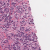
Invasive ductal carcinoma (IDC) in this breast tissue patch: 1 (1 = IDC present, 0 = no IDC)